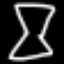
Label: hourglass